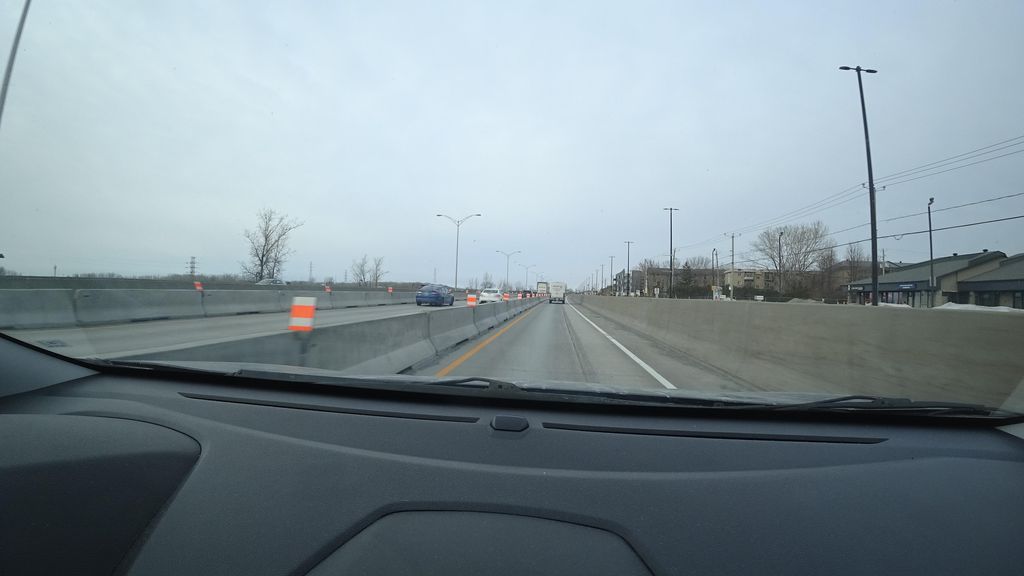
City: montreal